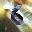
Label: 6